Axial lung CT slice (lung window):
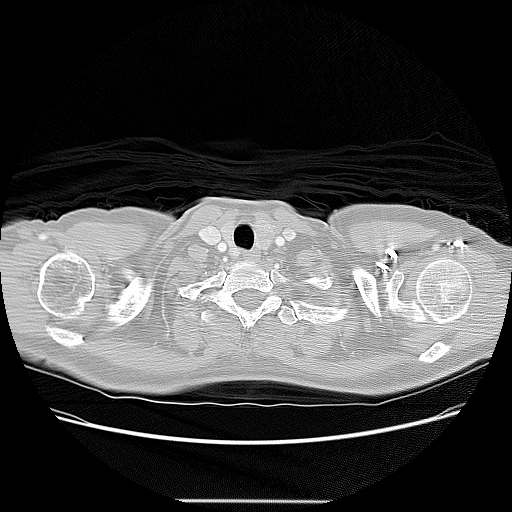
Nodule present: no